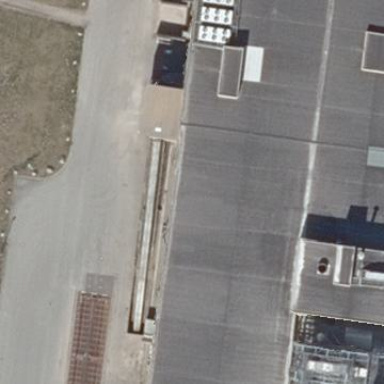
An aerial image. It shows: Industrial building.